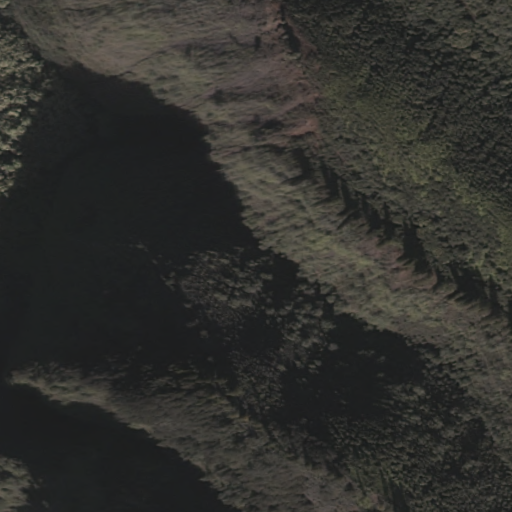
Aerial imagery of valley in Hawaii named Waialala Gulch containing only unknown